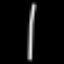
Label: line